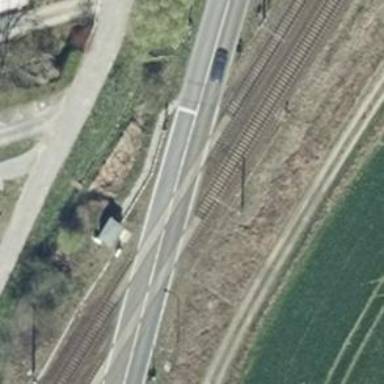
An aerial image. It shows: Railway level crossing.